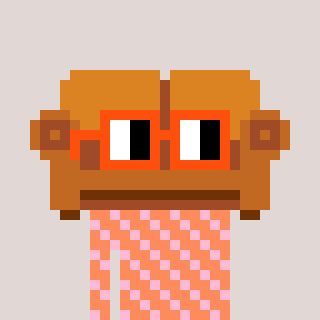
a pixel art character with square orange glasses, a couch-shaped head and a peachy-colored body on a warm background